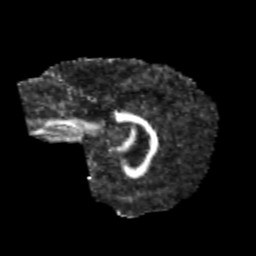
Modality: FA
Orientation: sagittal
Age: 13
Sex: female
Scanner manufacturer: siemens
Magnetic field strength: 3 T
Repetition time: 3.8 s
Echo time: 0.07 s